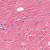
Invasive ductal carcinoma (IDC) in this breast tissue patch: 0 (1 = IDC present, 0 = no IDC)